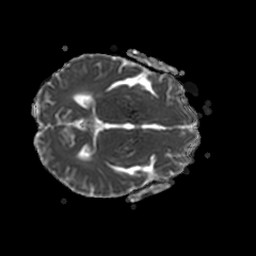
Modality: ADC
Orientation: axial
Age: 60
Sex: female
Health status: ill
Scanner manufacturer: philips
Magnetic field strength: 3 T
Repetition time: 3.8 s
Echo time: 0.09 s